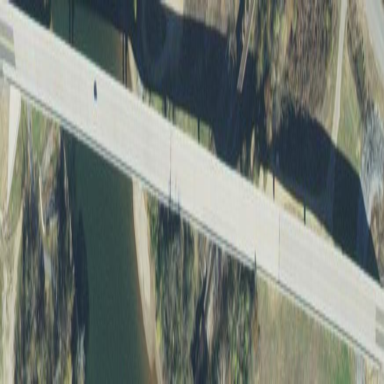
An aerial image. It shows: Man-made bridge.